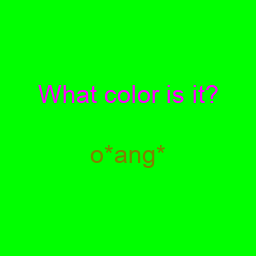
Color: olive
Color name shown: orange
Background color: lime
Question text color: magenta